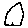
Label: house